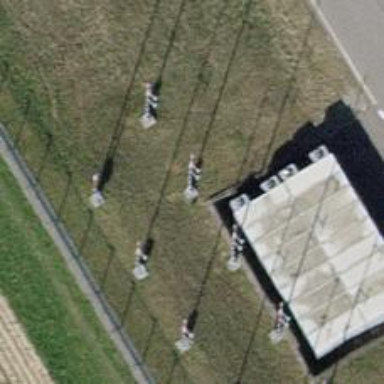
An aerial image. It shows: Mast structure.